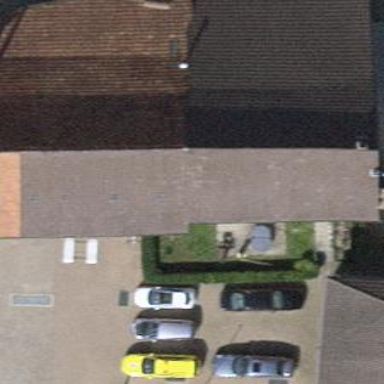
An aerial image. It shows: Detached building with tiled roof.